Field crop: tomato
Growth stage: 1
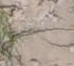
Species: cyperus